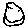
Label: smiley face